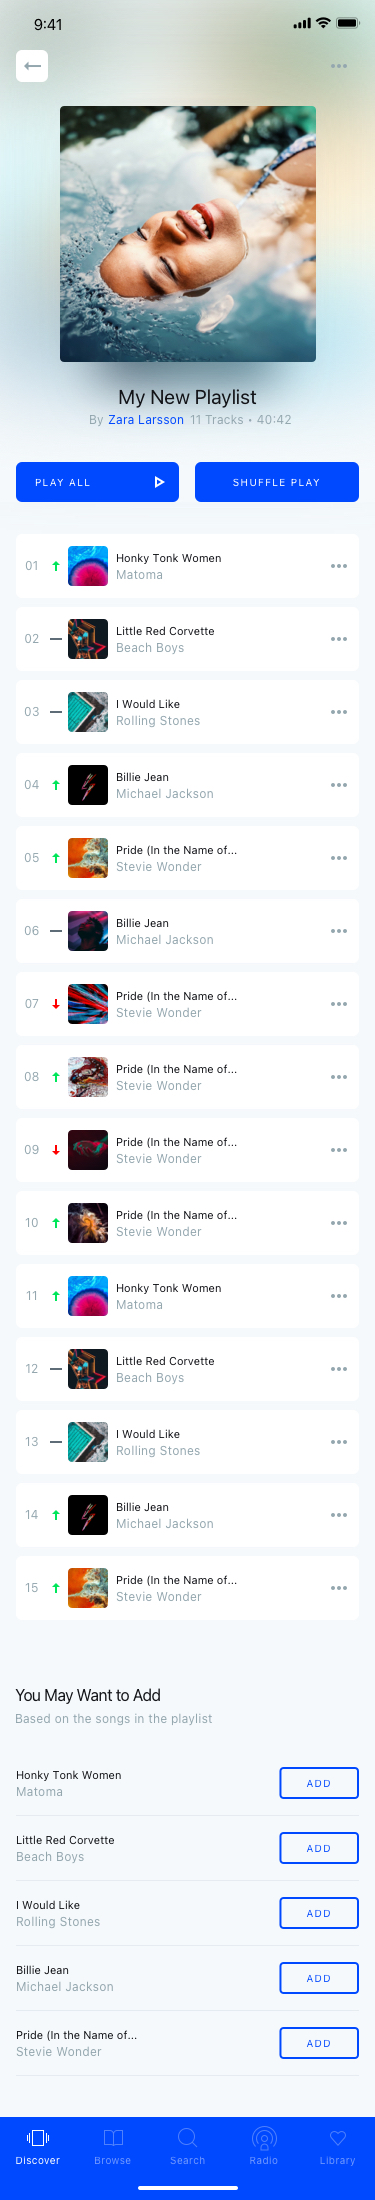
Text in this UI design:
11 Tracks • 40:42
By
Zara Larsson
My New Playlist
You May Want to Add
Based on the songs in the playlist